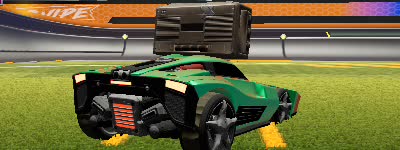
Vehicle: breakout